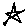
Label: star